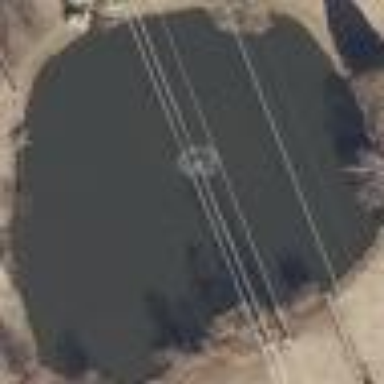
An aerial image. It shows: Peaceful pond surrounded by nature.